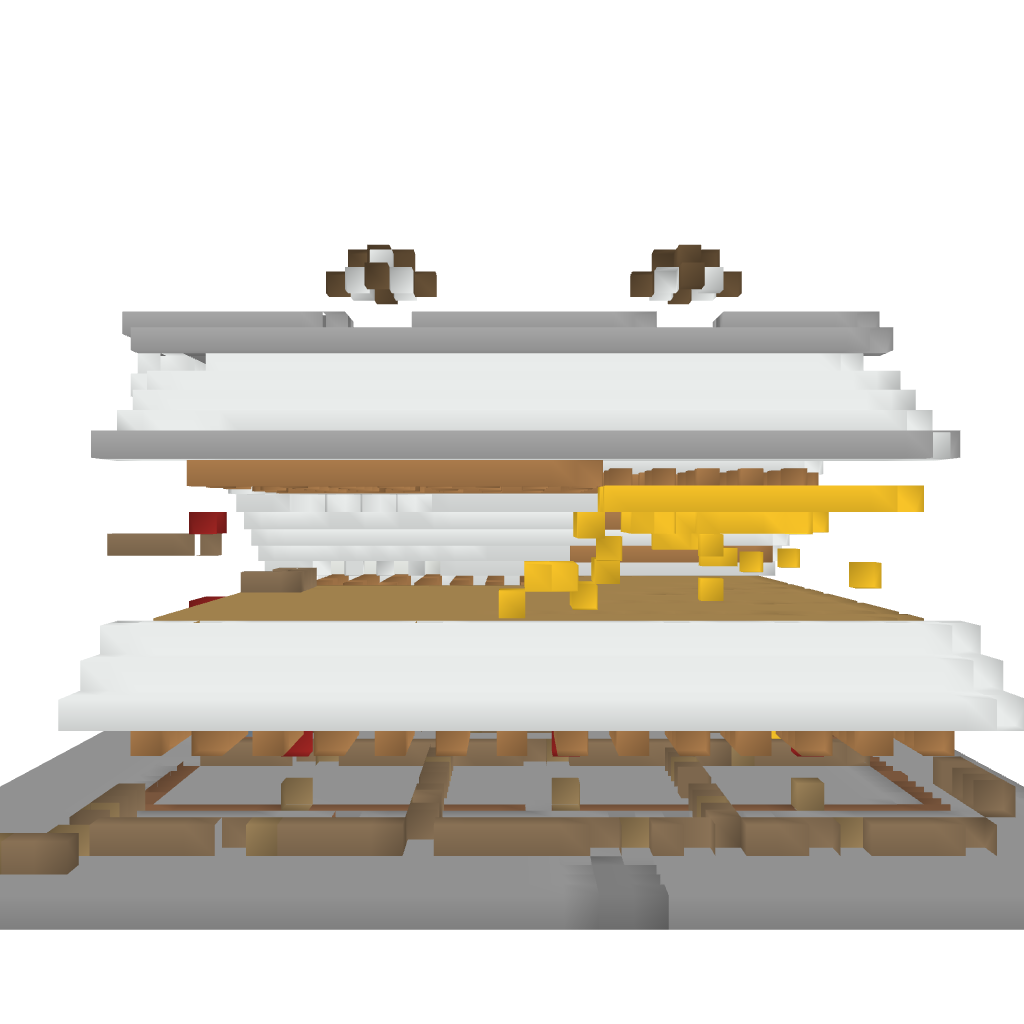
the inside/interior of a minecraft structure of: Barn with hay loft